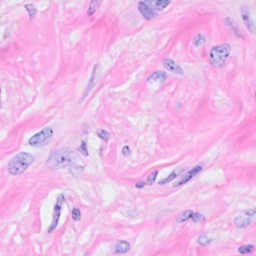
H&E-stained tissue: Breast